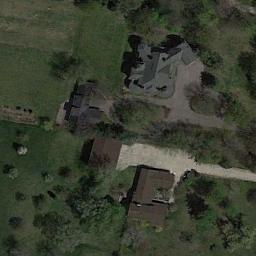
Label: residential